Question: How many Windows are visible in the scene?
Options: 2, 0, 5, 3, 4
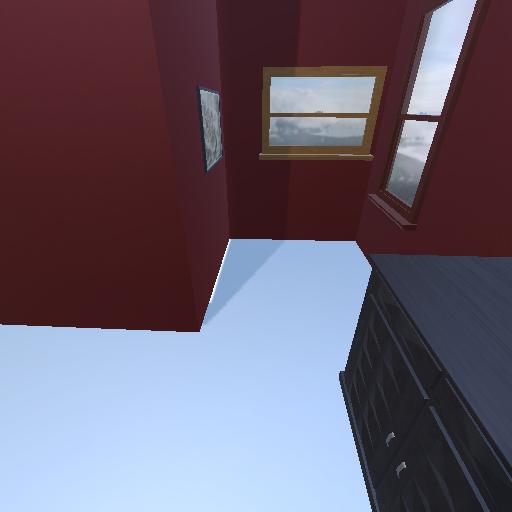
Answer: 2